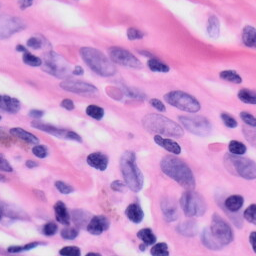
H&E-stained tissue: Skin